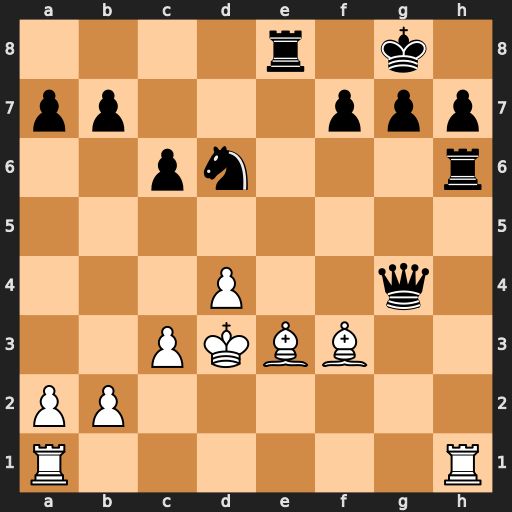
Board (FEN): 4r1k1/pp3ppp/2pn3r/8/3P2q1/2PKBB2/PP6/R6R
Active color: w
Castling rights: -
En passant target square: -
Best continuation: Bxg4 Rxh1 Rxh1